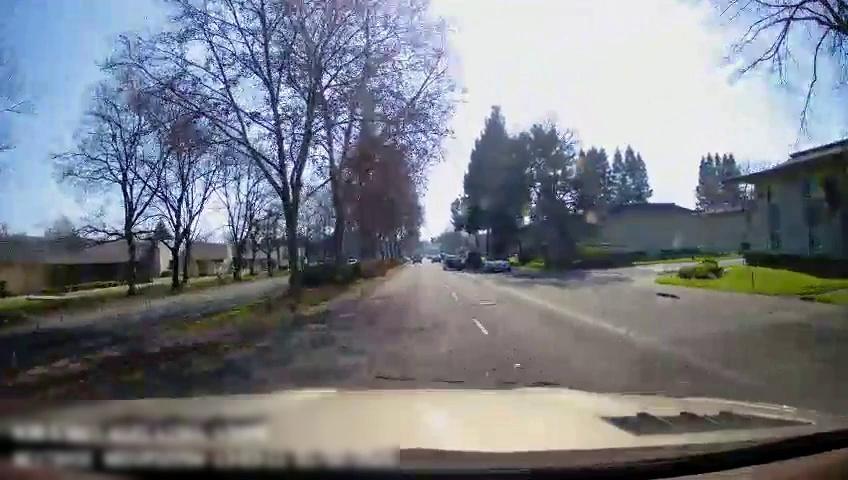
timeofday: Day
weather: Sunny
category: Drivable Space
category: Drivable Space
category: Vehicles | Car
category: Vehicles | Car
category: Vehicles | Car
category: Vehicles | Car
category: Vehicles | Truck
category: Lanes | Current Lane